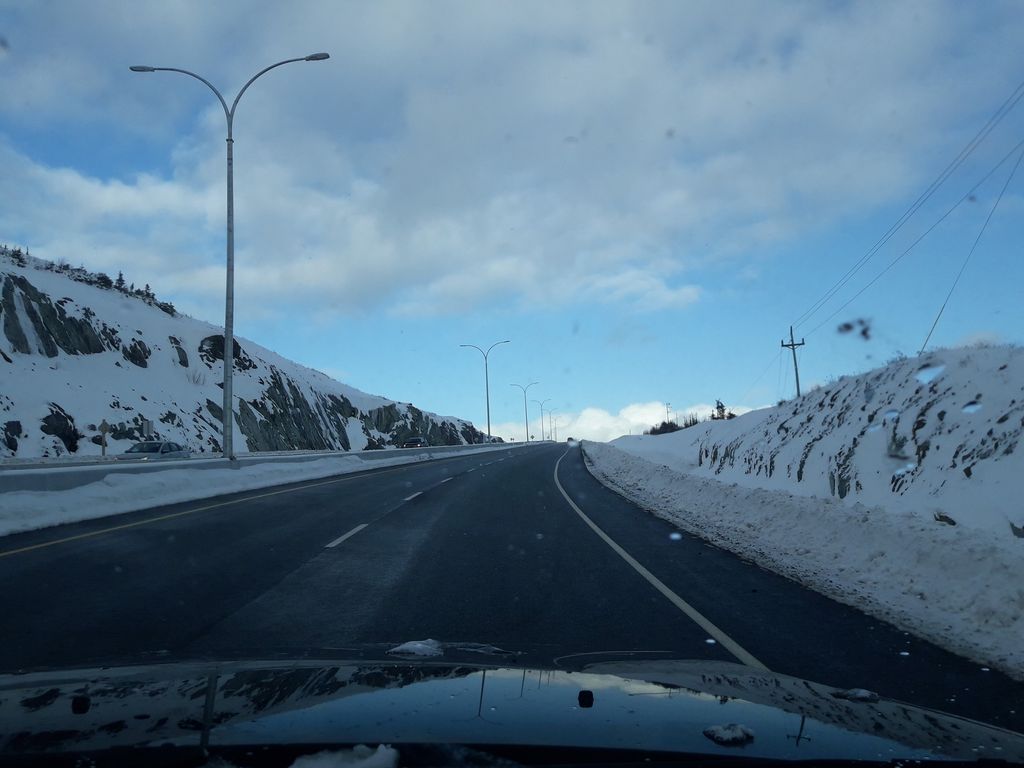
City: st_johns